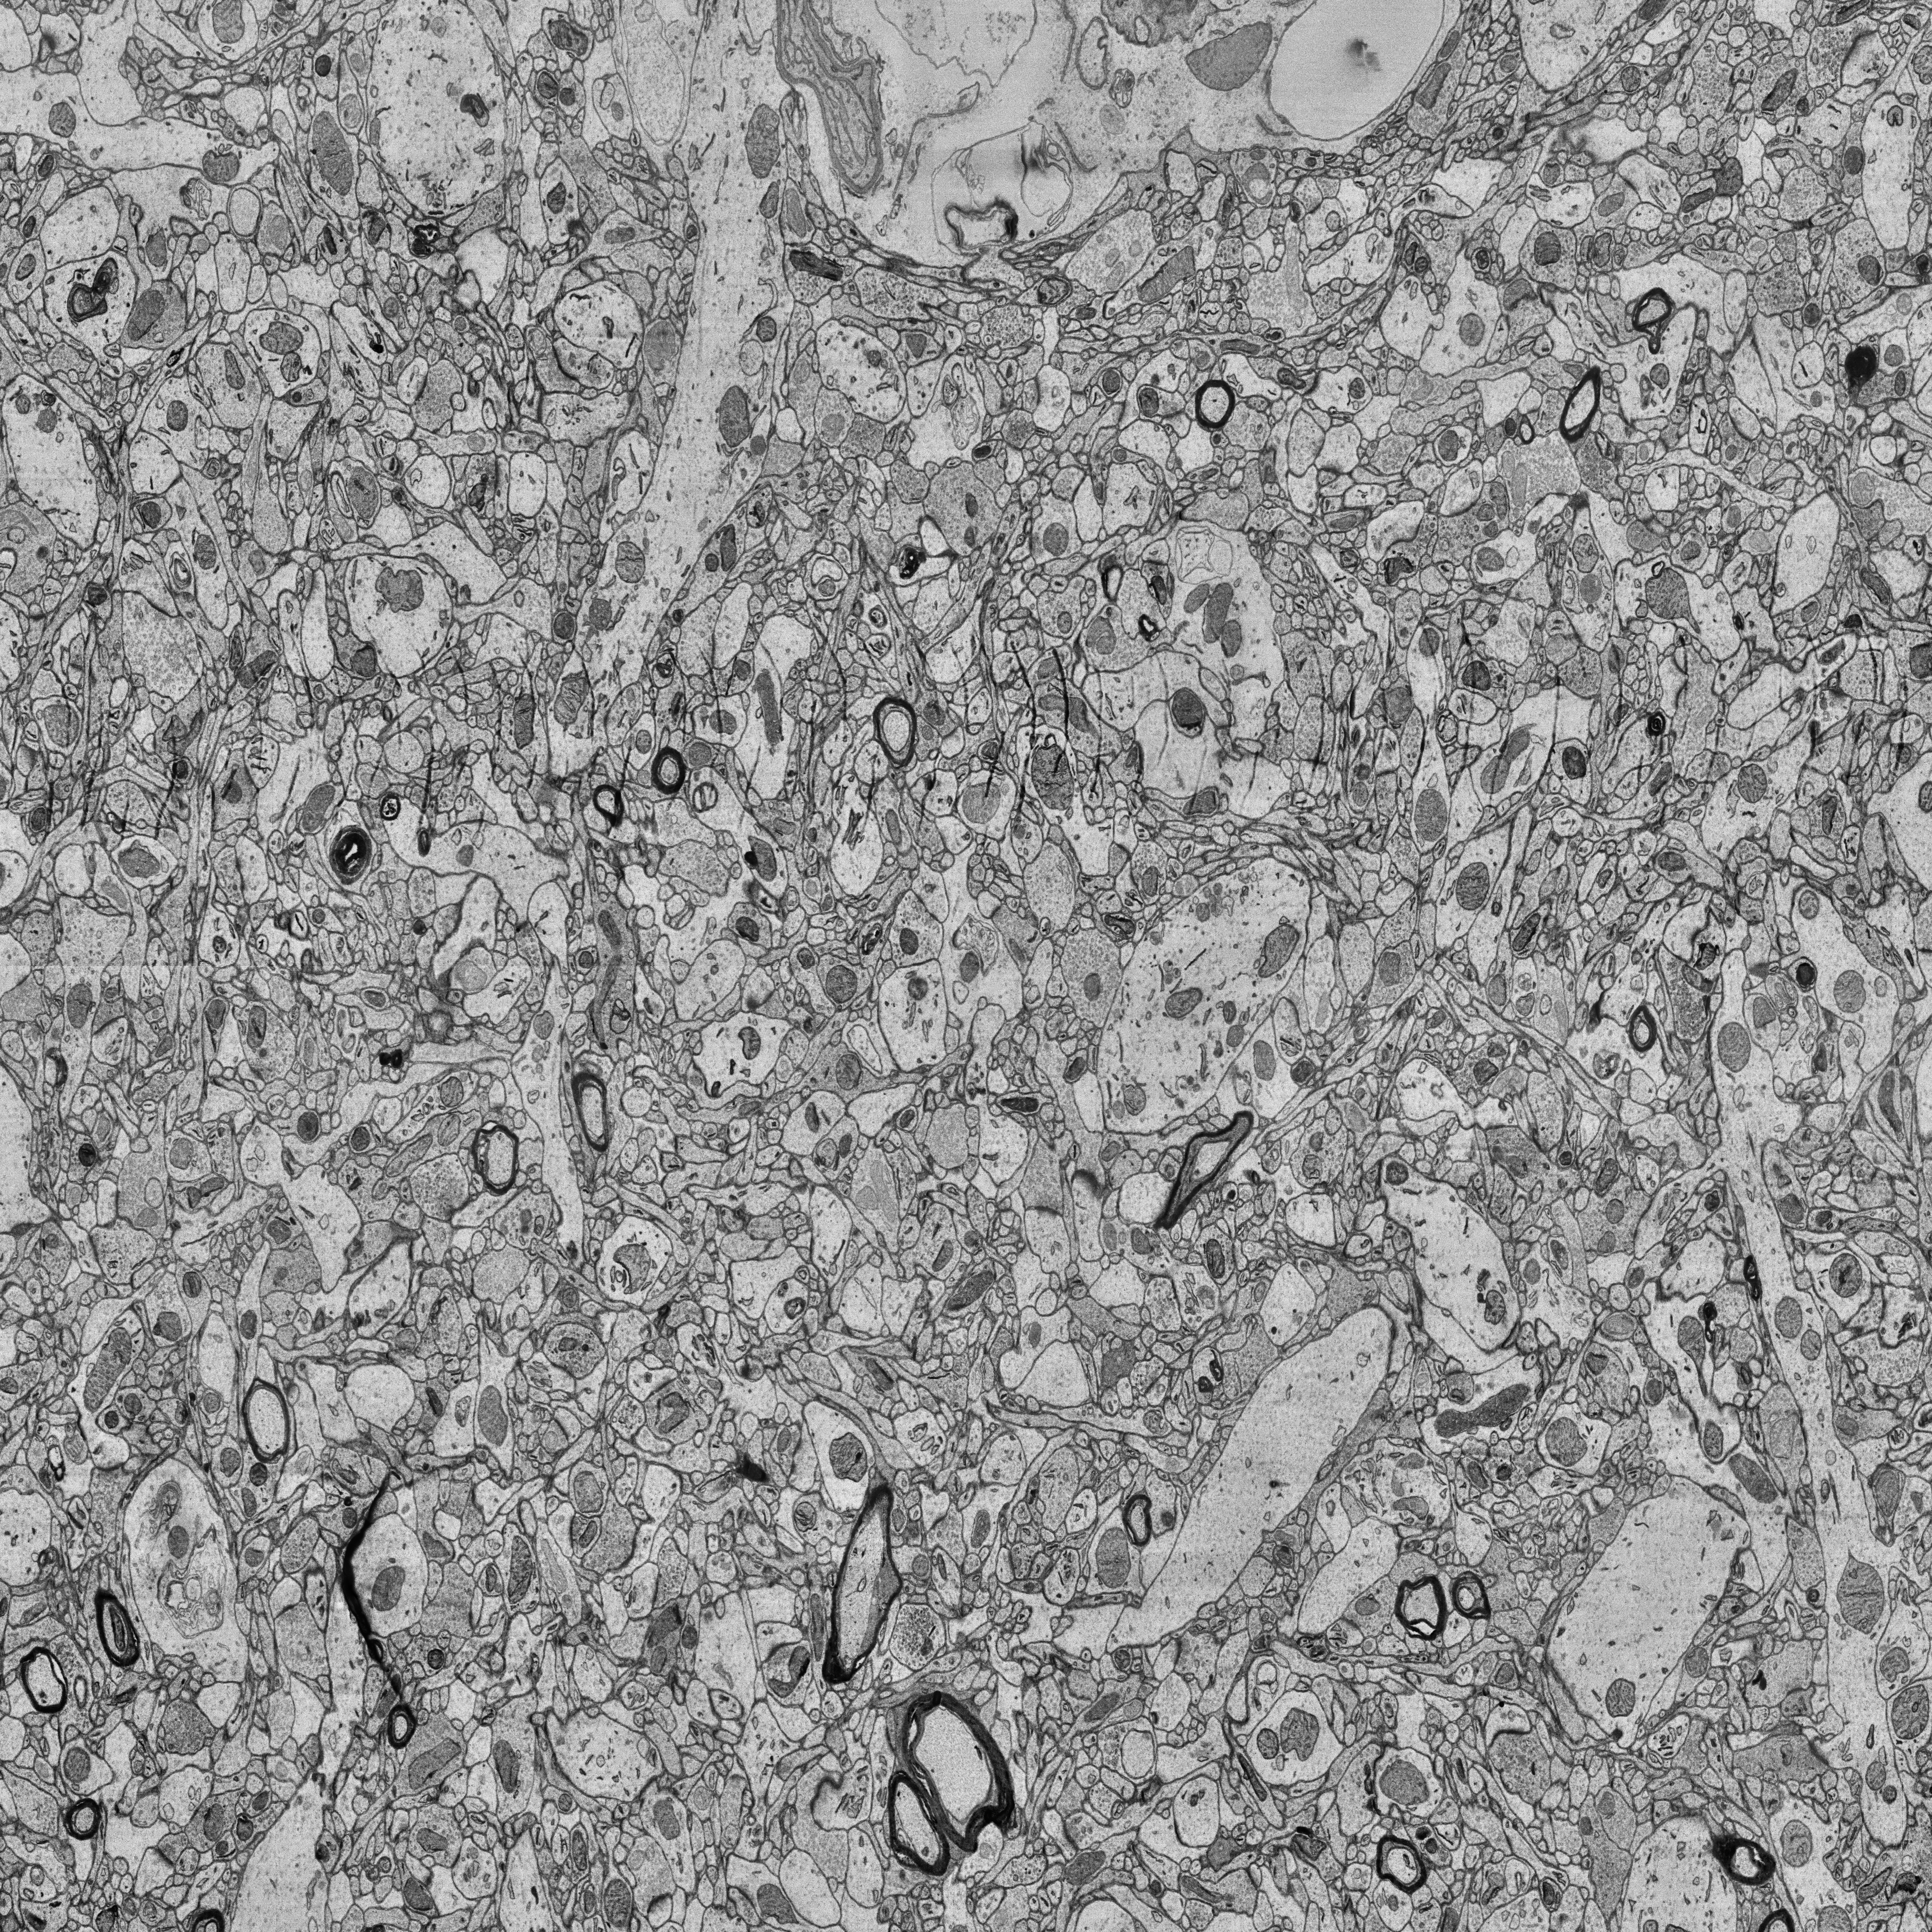
Electron microscopy slice of human cortex tissue
Slice depth (z): 109
Mitochondria instances in slice: 496